Field crop: maize
Growth stage: 1
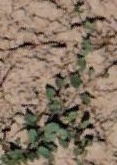
Species: convolvulus